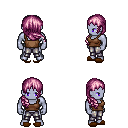
a pixel art fantasy rpg character, male body template, dark elf, purple skin, brown pirate shirt, metal pants, pink right-swept hairstyle, brown slippers, four views (front, back, left, right), 2x2 character sprite sheet, small pixel art, hard edges, no anti-aliasing